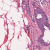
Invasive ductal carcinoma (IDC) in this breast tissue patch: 0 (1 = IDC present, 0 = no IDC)